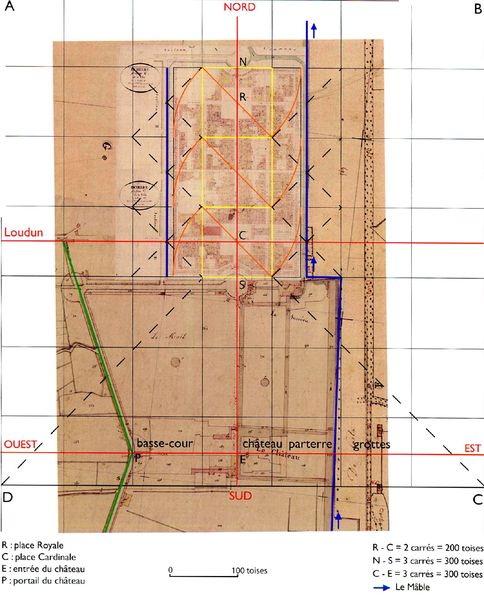
Titel: Le Chateau & La Cité Idéale Richelieu
Standort: Tour de Mosson (EU - F)
Schlagwörter: blau, gelb, grün, frankreich, gebäude, rot, schloss, architektur, norden, kirche, papier, umrisse, süden, farben, linien, hof, französisch, striche, quer, diagonale, plan, quadrat, raster, chateau, grundriss, maßstab, bauplan, erdgeschoss, gliederung, maße, himmelsrichtungen, süd, fahrplan, städteplan, ntergeschoss